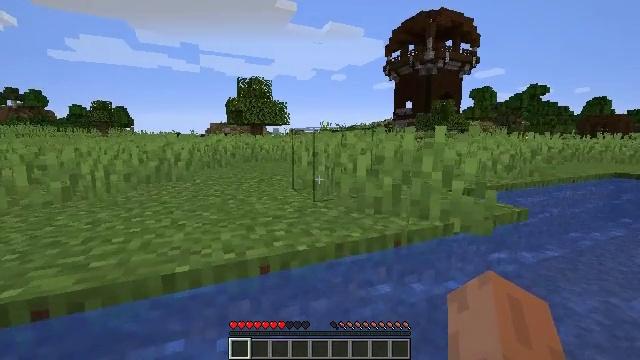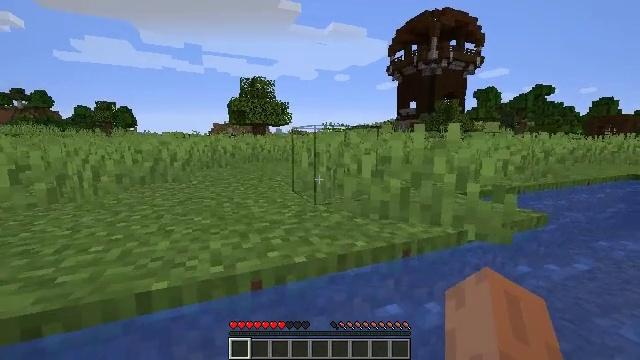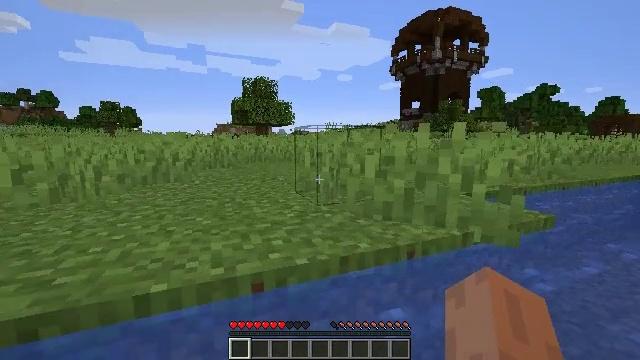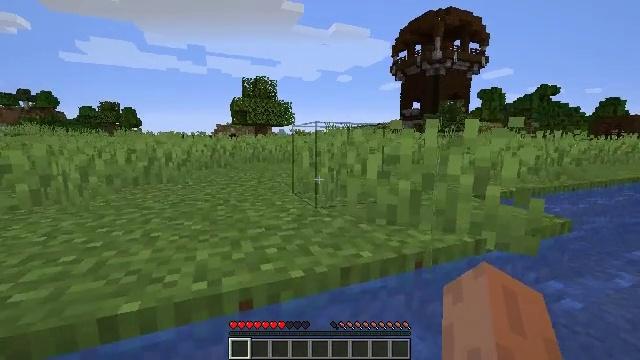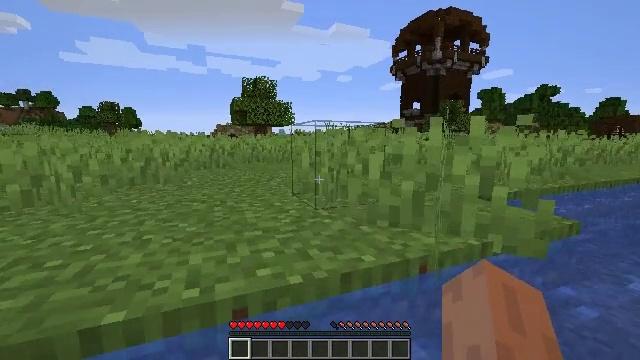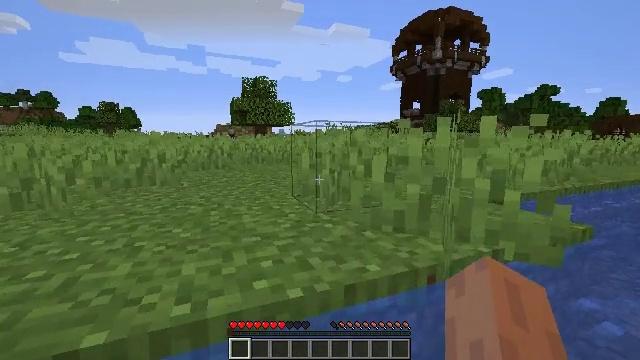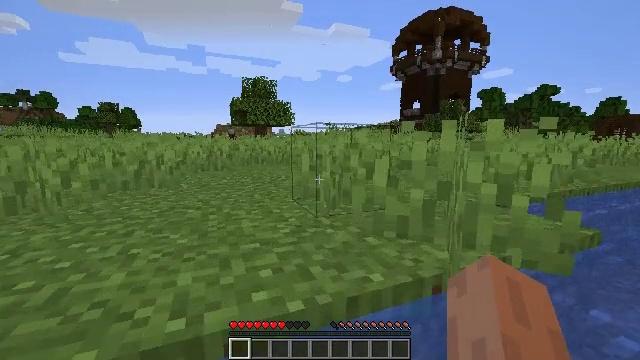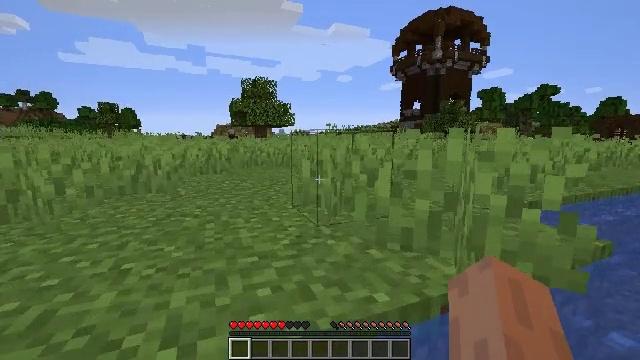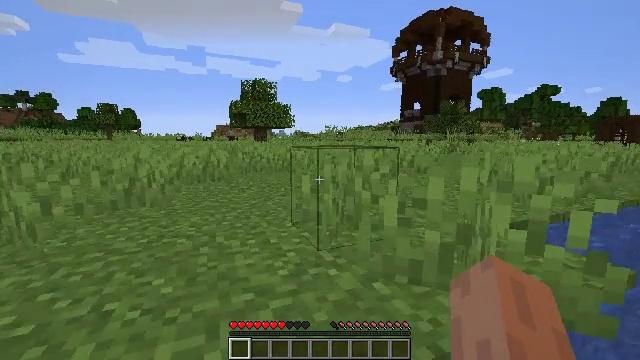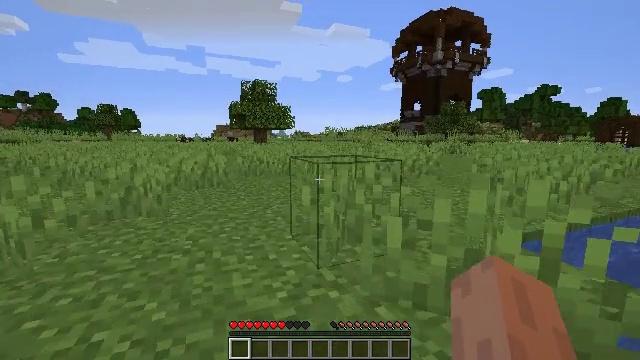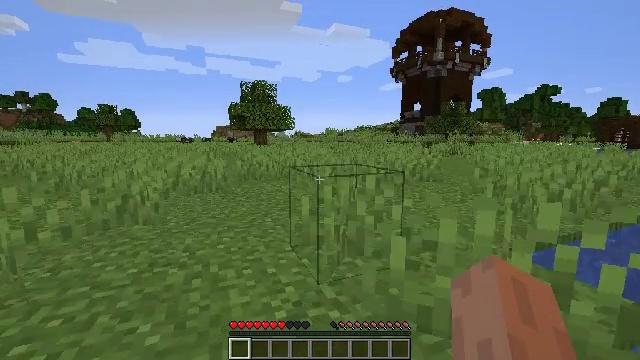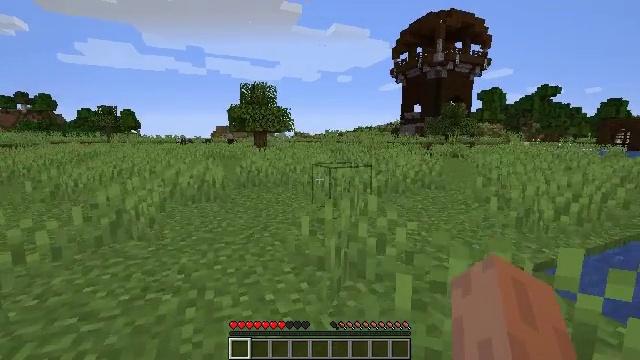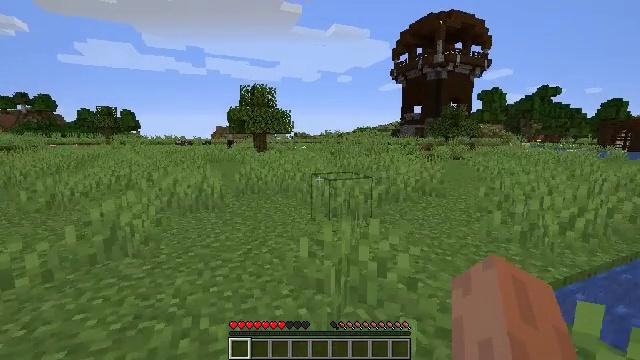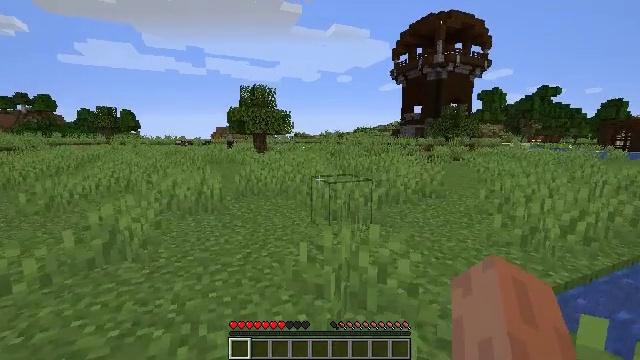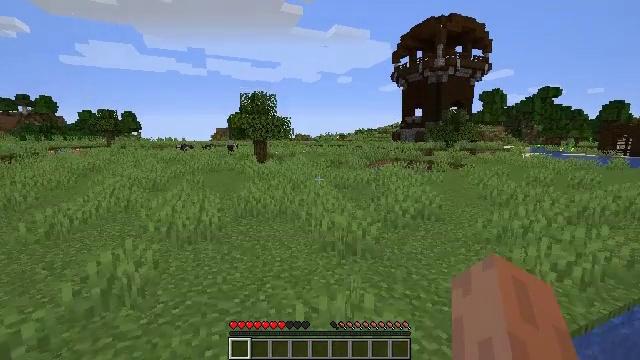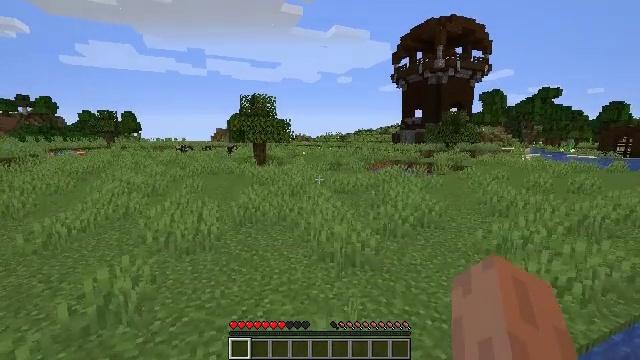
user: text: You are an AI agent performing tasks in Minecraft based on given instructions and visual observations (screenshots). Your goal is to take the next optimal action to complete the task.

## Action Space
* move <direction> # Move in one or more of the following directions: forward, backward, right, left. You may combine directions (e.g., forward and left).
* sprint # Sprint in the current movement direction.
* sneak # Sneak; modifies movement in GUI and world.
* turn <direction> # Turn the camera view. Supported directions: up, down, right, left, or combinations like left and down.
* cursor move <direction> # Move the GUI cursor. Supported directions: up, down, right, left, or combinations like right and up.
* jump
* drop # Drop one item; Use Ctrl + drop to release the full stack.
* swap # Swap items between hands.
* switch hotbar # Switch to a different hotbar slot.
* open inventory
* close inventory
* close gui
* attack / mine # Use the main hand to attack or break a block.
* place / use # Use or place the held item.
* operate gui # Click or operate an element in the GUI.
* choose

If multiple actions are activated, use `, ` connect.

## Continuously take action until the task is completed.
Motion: motion action
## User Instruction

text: Attack the birch planks to recycle them.
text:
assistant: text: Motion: move forward, attack / mine
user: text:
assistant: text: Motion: move forward, attack / mine
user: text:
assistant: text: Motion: move forward, attack / mine
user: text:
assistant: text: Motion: move forward, attack / mine
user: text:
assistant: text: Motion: move forward, attack / mine, jump
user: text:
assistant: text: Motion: move forward, attack / mine, jump
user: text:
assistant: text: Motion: move forward, attack / mine, jump
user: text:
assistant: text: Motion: move forward, attack / mine, jump
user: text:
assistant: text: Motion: move forward, attack / mine, jump
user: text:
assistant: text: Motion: move forward, attack / mine, jump
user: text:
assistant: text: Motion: move forward, attack / mine, jump
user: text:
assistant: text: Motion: move forward, attack / mine, jump
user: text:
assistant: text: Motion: move forward, attack / mine, jump
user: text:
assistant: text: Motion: move forward, attack / mine, jump
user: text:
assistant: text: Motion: move forward, attack / mine, jump
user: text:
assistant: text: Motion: move forward, attack / mine, jump
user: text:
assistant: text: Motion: move forward, attack / mine, jump
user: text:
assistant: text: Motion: move forward, attack / mine, jump
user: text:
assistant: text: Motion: move forward, attack / mine, jump
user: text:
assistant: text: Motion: move forward, attack / mine, jump
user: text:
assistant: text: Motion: move forward, attack / mine, jump
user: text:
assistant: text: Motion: move forward, attack / mine
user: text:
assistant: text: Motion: move forward, attack / mine
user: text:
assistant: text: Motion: move forward, attack / mine
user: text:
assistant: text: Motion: move forward, attack / mine
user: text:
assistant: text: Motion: move forward, attack / mine
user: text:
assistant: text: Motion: move forward, attack / mine
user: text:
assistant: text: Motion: move forward, attack / mine
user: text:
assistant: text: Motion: move forward, attack / mine
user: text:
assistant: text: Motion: move forward, attack / mine